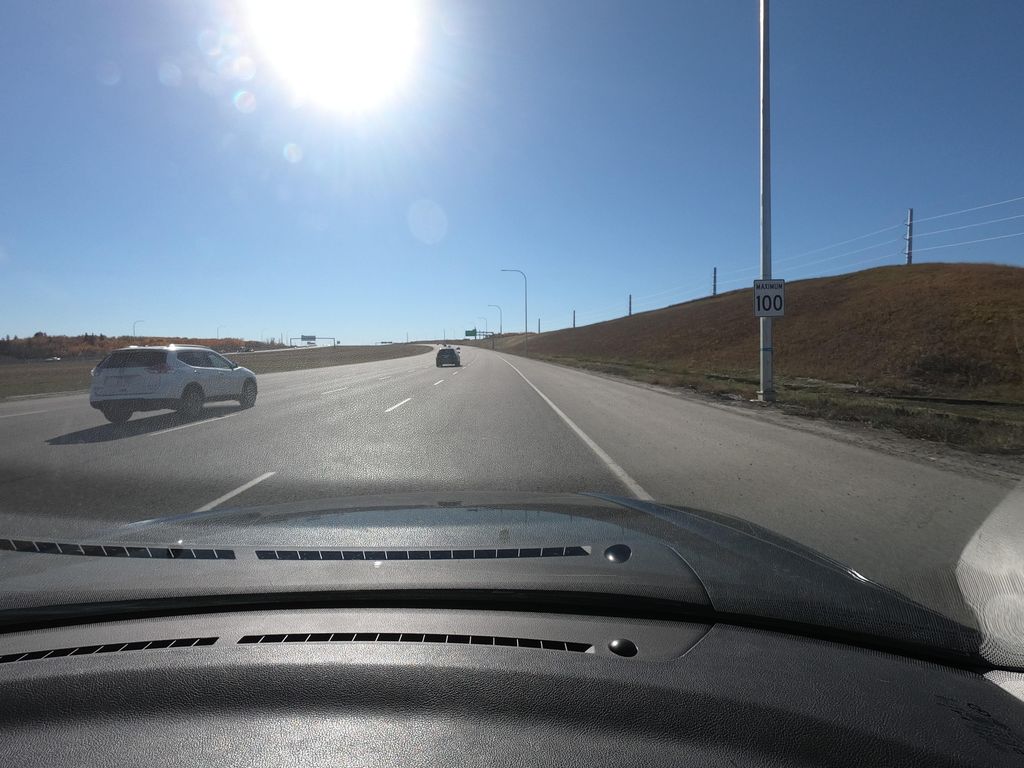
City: calgary